Question: I have an sheet in this format.

You can see that there are groups of dates, and there is a column 'Present' with boolean values. I want to find the percentage of 'Yes' in the 'Present' field. If this was SQL, I would have done easily. I have a few questions in Excel.
1. Is this feasible?
2. What kind of formula should I use?
3. Should I use macros for these or just formulae would do?
4. Will I be able to fill the column automatically, without I merging cells each and every time manually?
I had played around with 'COUNTIF' and 'SUMIF', but didn't work for me. Please help. Thanks in advance.
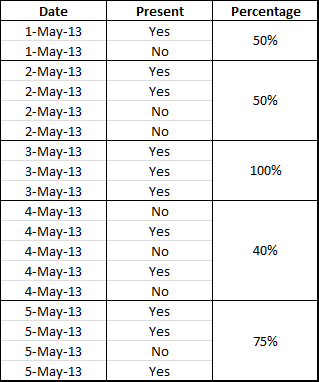
Answer: You will need to use one 'COUNTIF' and one 'COUNTIFS'
In the first cell containing the percentage for instance, you could use:
'''
=COUNTIFS(A:A,A2,B:B,"YES")/COUNTIF(A:A,A2)
'''
Assuming that '1-May-13' is in A2 and 'Yes' is in B2.
'COUNTIFS' uses multiple criteria. Here, it counts only if the date in A1 is '1-May-13' and the value in B2 is 'Yes'.
The 'COUNTIF' just counts the number of times the date appears.
You can then format the column as a percentage.
It will be difficult I think with the merging and unmerging cells though.